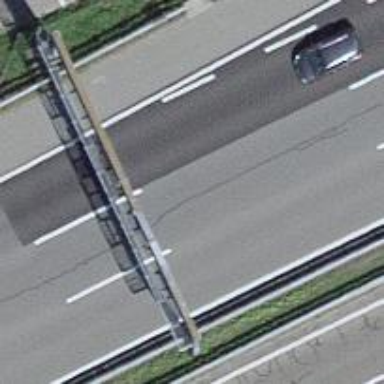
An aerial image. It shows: Asphalt motorway.